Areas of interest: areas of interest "Industrial Park"
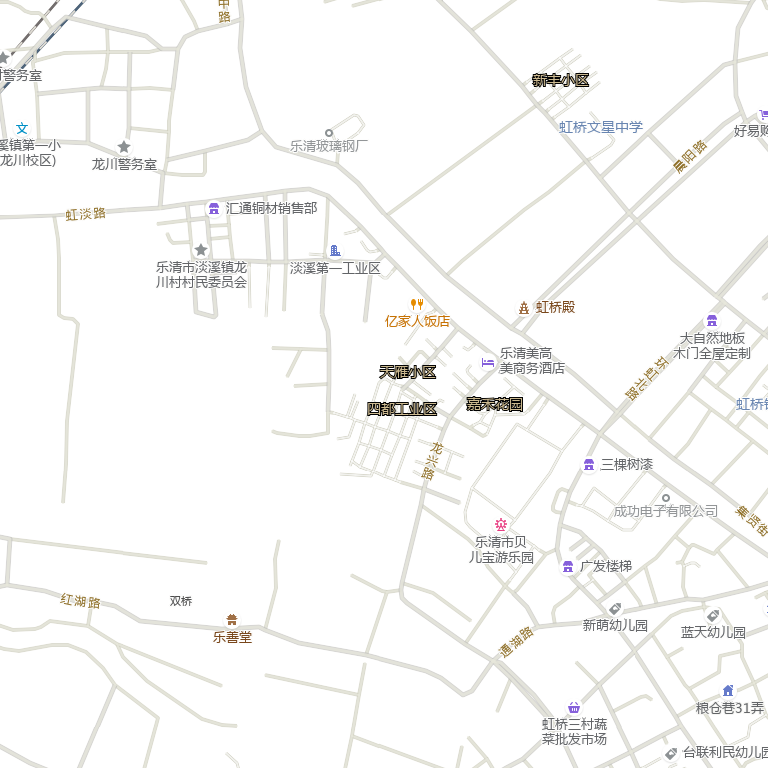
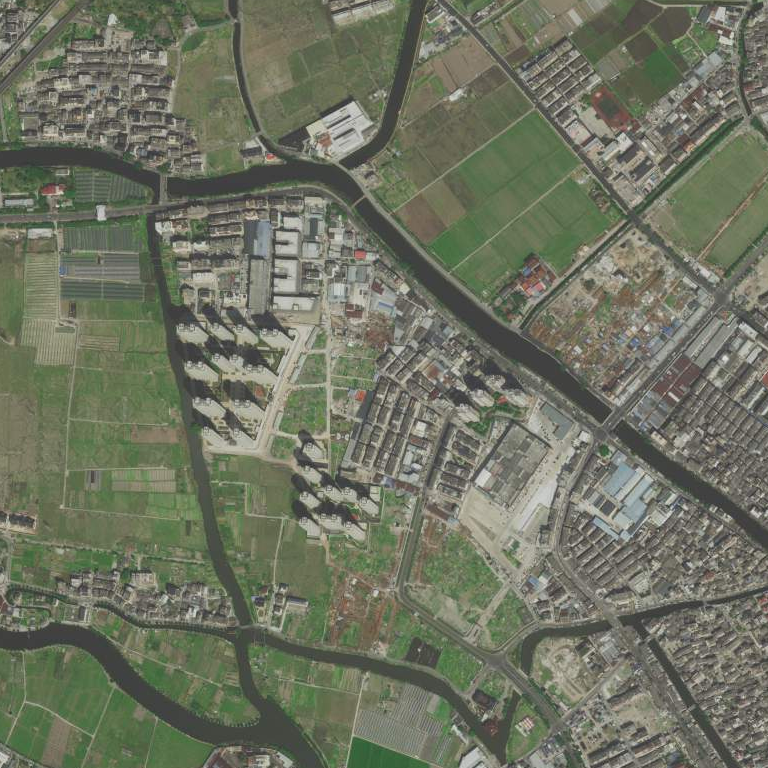